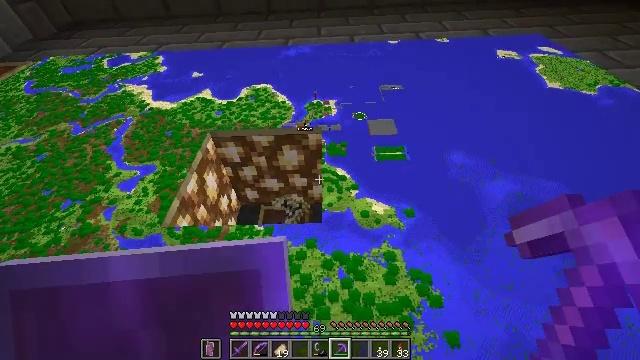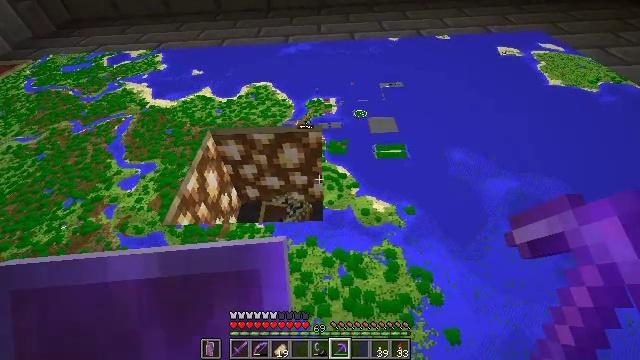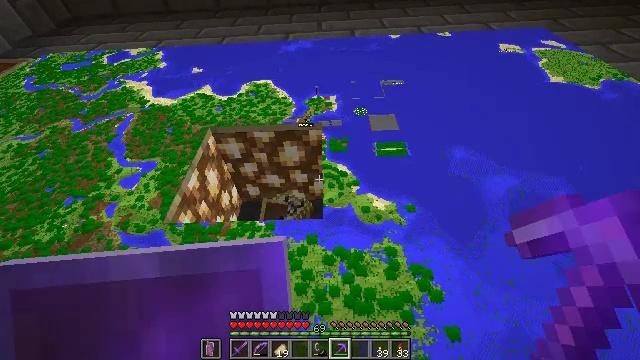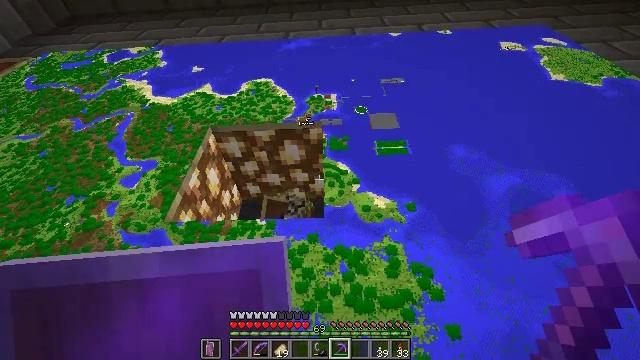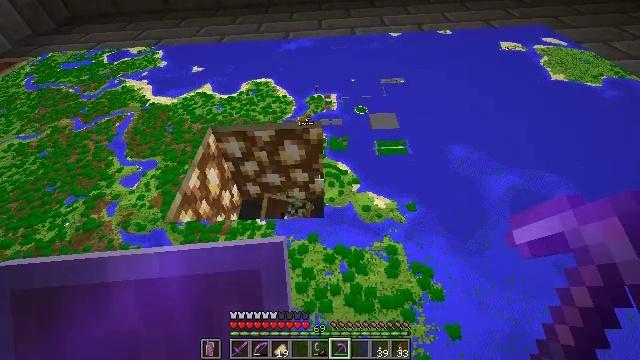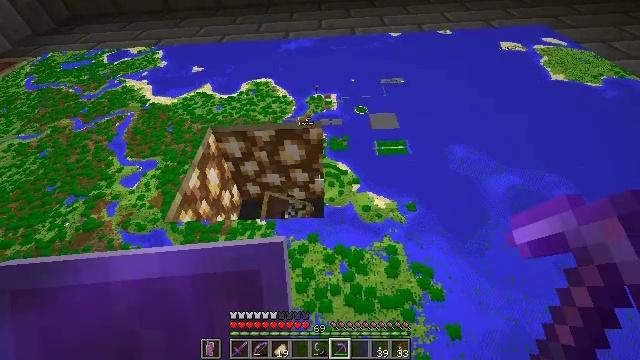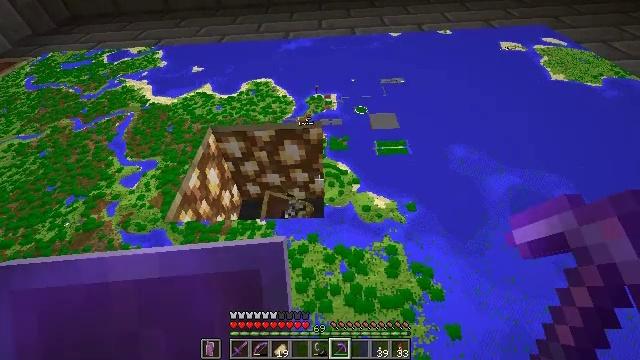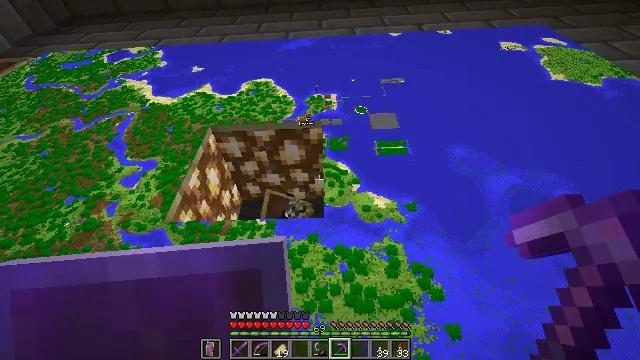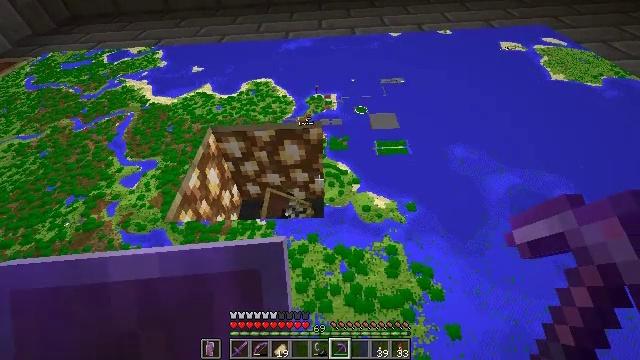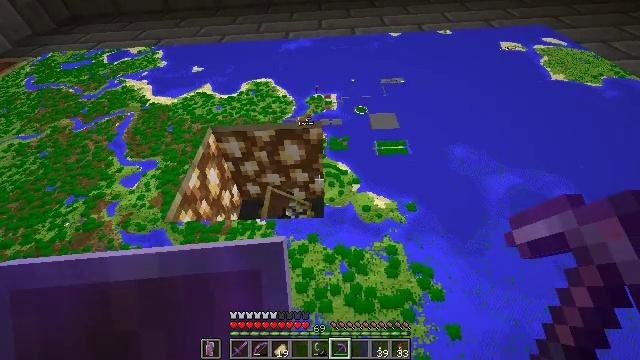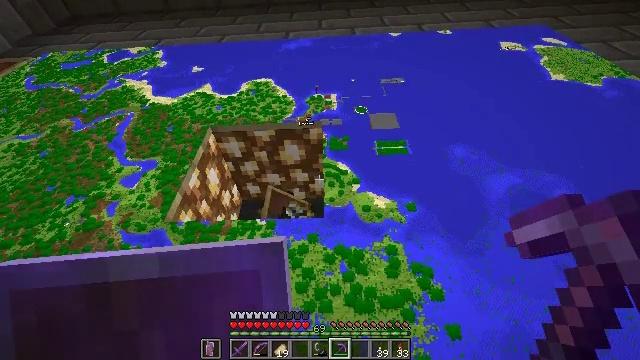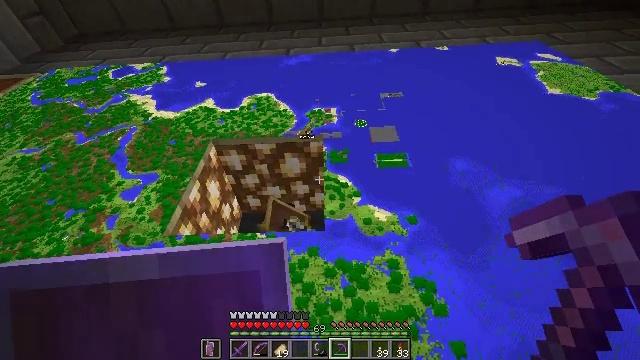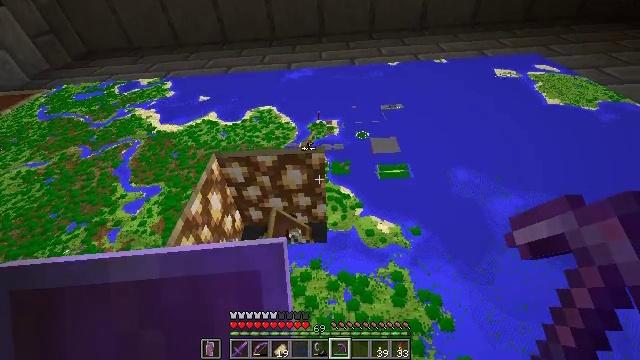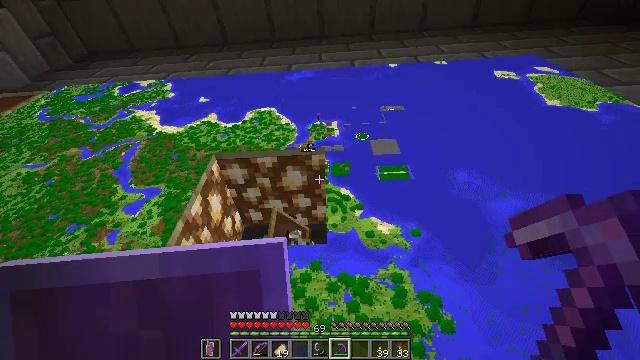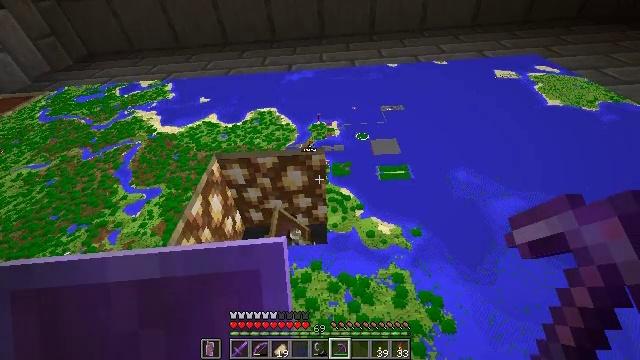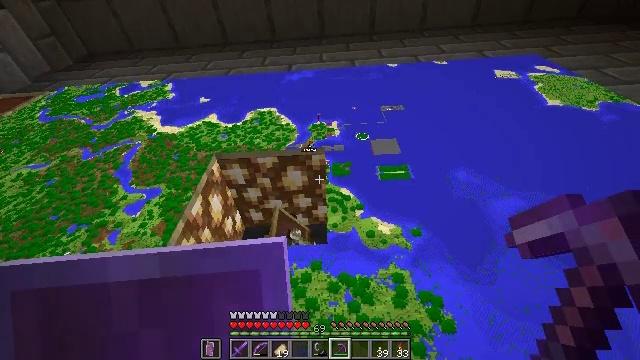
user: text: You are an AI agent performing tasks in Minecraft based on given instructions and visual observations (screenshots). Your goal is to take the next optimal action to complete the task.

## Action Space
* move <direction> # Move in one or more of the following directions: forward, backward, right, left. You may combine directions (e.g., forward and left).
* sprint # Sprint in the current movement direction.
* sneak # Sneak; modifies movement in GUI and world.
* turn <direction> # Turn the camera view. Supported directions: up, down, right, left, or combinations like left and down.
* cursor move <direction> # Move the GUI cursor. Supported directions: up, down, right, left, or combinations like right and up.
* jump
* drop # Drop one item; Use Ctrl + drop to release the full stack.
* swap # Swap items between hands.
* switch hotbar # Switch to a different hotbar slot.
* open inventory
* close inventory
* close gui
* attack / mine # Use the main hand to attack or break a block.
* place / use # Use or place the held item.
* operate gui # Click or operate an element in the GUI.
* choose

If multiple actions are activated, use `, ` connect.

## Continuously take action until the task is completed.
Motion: motion action
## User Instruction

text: Mine the glowstone in the Nether.
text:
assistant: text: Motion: no_op
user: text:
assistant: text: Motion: no_op
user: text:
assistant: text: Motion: no_op
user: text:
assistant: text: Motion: no_op
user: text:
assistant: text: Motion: no_op
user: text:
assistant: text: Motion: no_op
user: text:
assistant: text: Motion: no_op
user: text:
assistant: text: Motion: no_op
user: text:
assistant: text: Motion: no_op
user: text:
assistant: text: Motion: no_op
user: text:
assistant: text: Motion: turn up
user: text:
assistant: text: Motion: turn up
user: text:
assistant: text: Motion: no_op
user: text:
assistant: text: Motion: no_op
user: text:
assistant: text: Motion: no_op
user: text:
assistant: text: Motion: no_op
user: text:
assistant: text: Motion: no_op
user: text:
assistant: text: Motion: no_op
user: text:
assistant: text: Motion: no_op
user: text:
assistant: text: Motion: no_op
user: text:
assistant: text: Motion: no_op
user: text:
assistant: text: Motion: turn up
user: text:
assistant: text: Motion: turn up
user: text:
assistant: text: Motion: no_op
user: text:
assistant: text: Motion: attack / mine
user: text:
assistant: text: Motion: attack / mine
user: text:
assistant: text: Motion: turn left and down, attack / mine
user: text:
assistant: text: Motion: attack / mine
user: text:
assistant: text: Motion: attack / mine
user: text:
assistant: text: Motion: attack / mine